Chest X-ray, PA view. Patient: 7 years old, sex M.
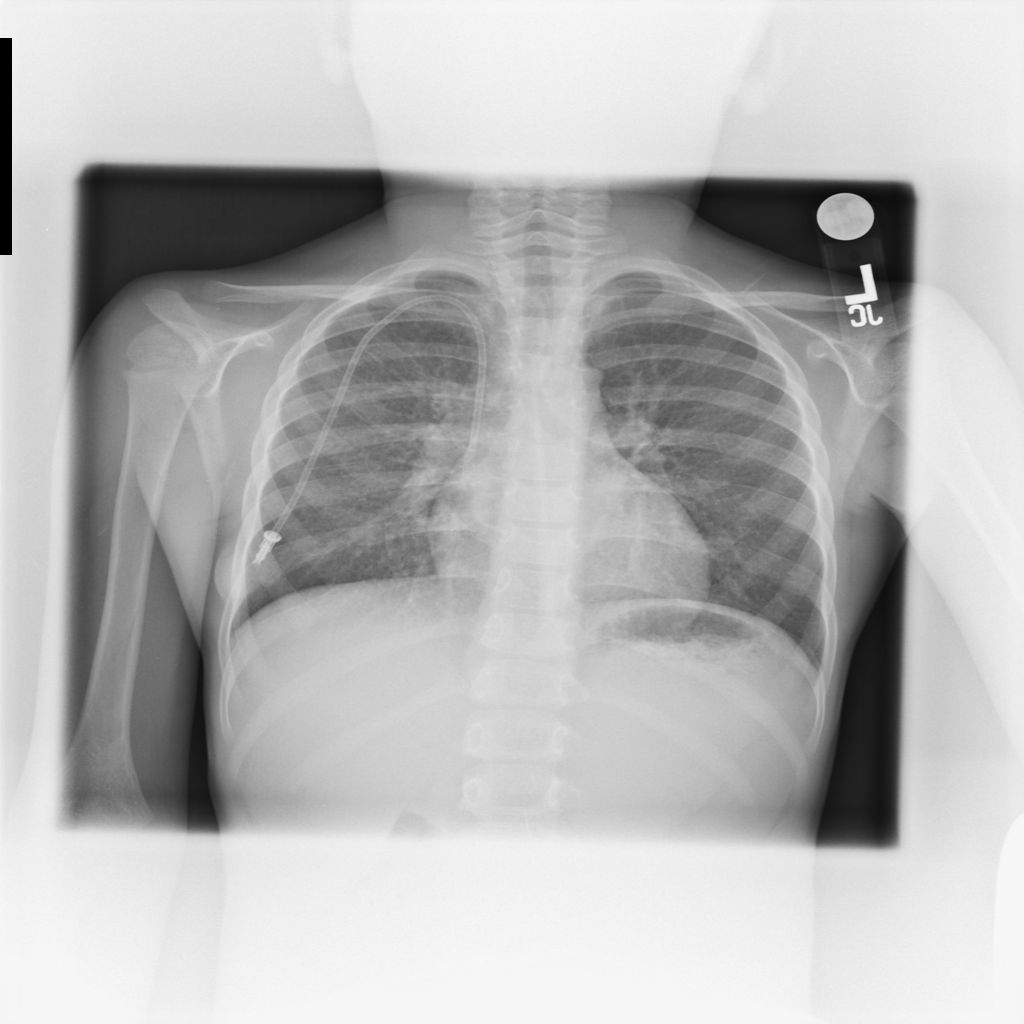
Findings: No Finding